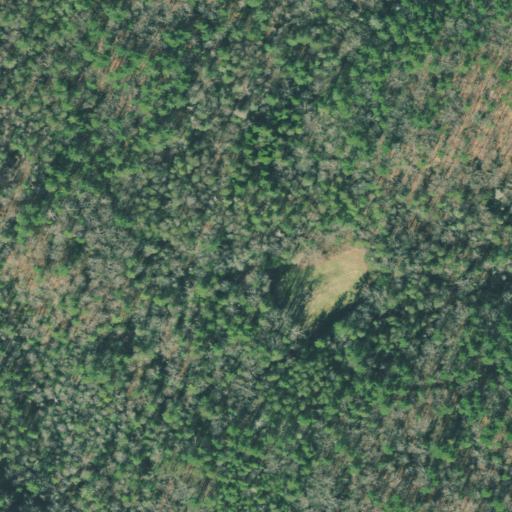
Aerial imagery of plain(s) in Georgia named Chestnut Flats containing mixed forest, evergreen forest, and deciduous forest